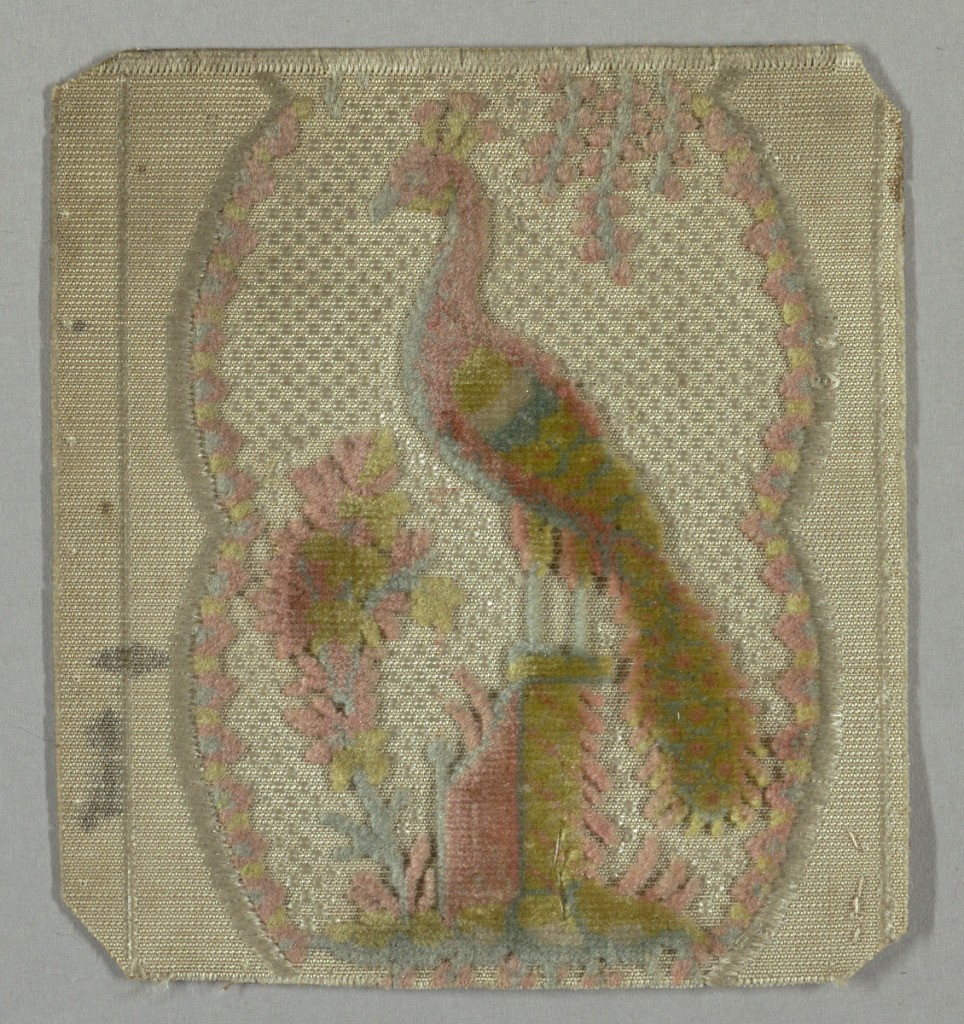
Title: Fragment
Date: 18th century
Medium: silk Technique: cut supplementary warp pile (velvet) in a twill foundation
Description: Fragment with a design of a peacock and plants in multicolored cut velvet on a white ground.